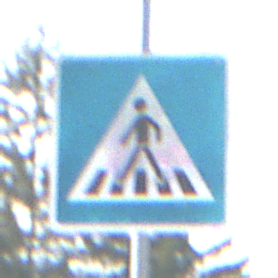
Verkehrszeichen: FussgaengerueberwegRechts
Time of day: Midday
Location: Outdoor (Suburban)
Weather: PartlyCloudy
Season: NotSpecified
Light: Natural